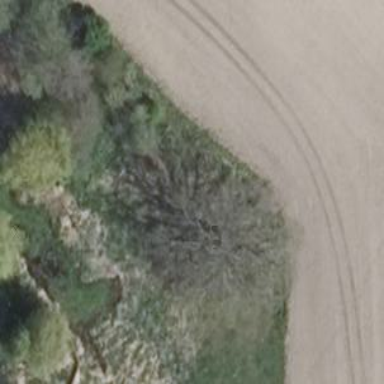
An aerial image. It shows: Deciduous broadleaved tree.